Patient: sex F, age 43
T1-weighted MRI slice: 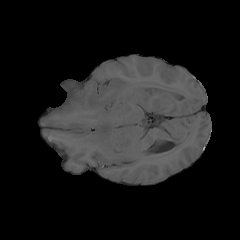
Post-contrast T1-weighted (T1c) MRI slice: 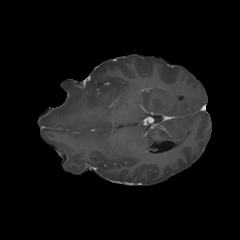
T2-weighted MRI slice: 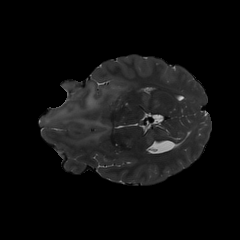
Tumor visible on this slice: yes
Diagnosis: Astrocytoma, IDH-mutant
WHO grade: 3